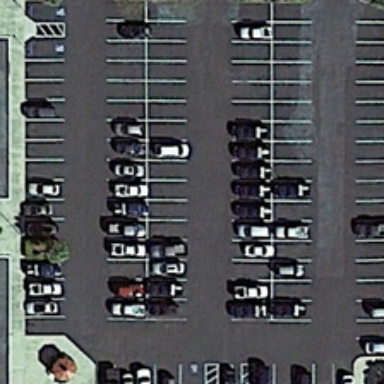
Many cars are parked in a parking lot with several small trees .